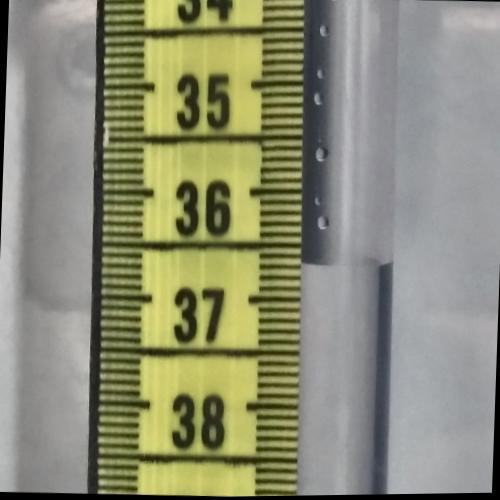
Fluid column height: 36.7 cm